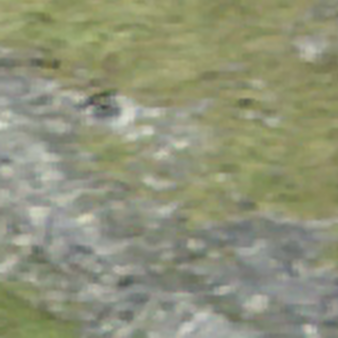
Label: other